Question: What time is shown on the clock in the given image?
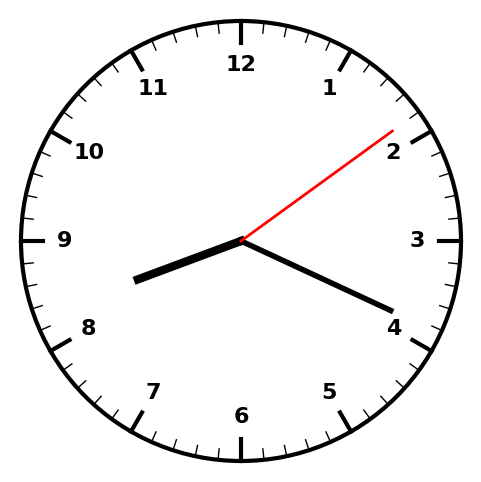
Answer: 08:19:09